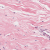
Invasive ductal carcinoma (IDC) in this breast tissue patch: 0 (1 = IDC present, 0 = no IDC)